Interaction volume radius: 5 \u00c5
Interaction volume height: 25 \u00c5
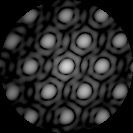
Disorder parameter: 0.1045